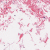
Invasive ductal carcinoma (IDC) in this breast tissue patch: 0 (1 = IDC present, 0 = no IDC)